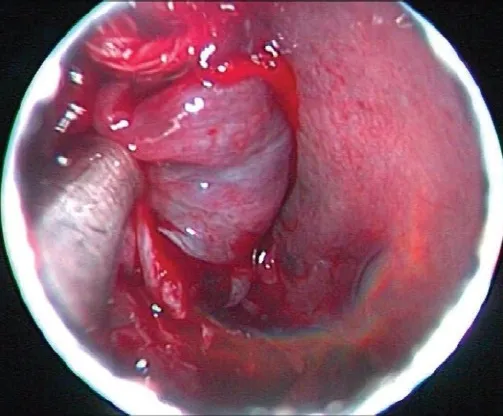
Intraoperative photograph showing the lesion arising from the middle turbinate.
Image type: medical_photograph (other_medical_photograph)